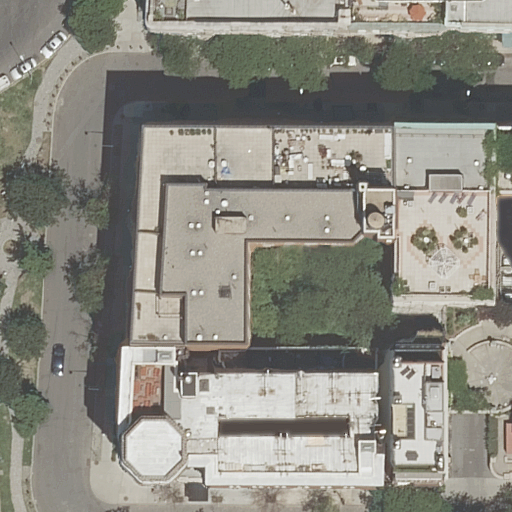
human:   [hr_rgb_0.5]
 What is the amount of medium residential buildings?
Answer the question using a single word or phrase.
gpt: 1

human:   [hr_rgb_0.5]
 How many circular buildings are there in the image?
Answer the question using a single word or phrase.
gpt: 0

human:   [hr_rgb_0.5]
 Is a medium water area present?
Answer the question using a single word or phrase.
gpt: no

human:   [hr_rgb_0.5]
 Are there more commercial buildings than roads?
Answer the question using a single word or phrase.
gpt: no

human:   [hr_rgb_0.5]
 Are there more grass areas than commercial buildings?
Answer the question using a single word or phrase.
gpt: yes

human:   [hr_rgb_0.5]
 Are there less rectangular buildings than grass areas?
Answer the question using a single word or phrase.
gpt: yes

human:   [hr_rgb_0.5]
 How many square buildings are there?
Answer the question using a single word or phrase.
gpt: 0

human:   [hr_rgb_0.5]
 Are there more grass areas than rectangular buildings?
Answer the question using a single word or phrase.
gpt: yes

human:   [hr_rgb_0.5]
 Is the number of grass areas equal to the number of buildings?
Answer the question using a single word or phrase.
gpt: no

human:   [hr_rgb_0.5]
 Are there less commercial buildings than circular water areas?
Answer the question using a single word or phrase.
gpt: no

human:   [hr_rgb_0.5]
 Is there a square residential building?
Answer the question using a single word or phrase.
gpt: no

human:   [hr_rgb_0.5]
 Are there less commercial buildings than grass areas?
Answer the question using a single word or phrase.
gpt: yes

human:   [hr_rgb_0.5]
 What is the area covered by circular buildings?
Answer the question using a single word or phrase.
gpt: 0m2

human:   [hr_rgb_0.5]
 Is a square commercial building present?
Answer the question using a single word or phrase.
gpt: no

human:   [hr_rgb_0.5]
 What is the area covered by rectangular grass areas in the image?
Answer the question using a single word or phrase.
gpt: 236m2

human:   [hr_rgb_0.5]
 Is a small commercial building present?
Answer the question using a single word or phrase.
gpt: no

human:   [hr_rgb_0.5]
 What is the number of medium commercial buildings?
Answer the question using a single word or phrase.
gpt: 0

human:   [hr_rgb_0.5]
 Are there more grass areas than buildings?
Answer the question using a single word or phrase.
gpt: no

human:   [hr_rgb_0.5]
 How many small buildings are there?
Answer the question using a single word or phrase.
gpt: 0

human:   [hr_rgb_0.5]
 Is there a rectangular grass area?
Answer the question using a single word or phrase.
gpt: yes

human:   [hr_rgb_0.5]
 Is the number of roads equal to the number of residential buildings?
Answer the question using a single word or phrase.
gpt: no

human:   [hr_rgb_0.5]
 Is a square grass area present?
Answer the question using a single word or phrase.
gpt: no

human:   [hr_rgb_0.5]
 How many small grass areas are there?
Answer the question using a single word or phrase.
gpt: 1

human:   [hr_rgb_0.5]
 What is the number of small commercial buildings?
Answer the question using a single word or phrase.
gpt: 0

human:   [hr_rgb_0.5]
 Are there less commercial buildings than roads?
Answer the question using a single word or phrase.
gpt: yes

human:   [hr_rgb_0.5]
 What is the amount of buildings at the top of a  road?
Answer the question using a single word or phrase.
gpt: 3

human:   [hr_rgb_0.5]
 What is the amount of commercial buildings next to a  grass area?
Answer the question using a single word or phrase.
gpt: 0

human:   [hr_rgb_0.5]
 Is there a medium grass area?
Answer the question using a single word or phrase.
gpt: yes

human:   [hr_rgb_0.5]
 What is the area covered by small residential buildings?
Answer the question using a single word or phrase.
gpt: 0m2

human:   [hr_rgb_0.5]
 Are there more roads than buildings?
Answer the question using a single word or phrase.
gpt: yes

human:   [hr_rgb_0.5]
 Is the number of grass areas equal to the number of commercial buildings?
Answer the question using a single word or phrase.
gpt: no

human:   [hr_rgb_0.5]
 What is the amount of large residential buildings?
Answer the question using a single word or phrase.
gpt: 5

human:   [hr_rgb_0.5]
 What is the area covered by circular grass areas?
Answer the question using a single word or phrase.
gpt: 0m2

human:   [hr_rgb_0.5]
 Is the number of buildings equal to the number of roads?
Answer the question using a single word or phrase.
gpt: no

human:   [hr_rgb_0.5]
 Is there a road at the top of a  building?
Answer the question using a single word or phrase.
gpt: yes

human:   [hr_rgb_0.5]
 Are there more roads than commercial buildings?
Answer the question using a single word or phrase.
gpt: yes